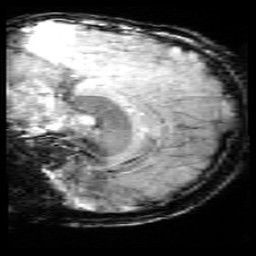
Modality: SWI
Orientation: sagittal
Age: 12
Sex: male
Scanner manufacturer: siemens
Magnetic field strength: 3 T
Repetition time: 0.027 s
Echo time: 0.02 s